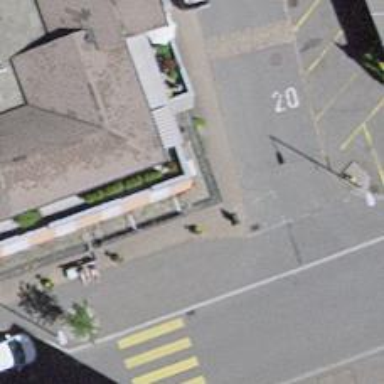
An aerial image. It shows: Post box.